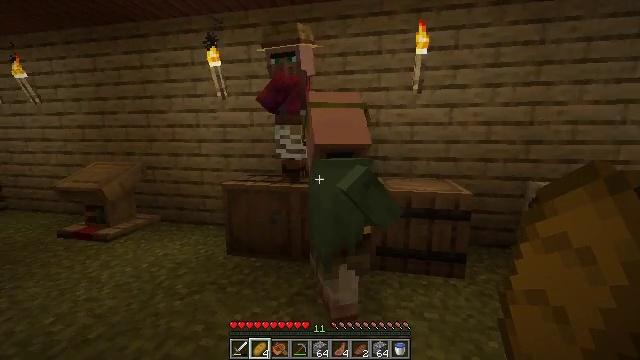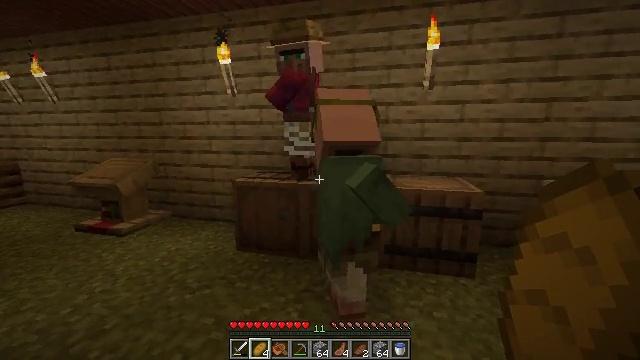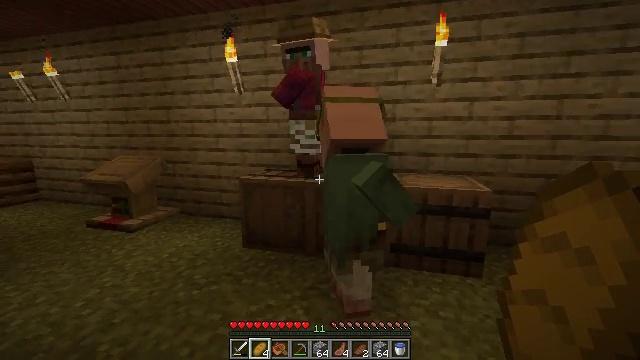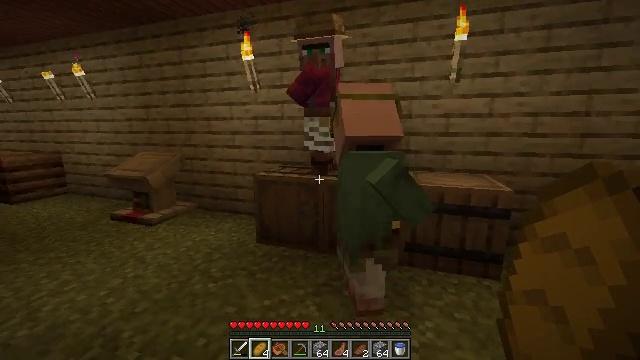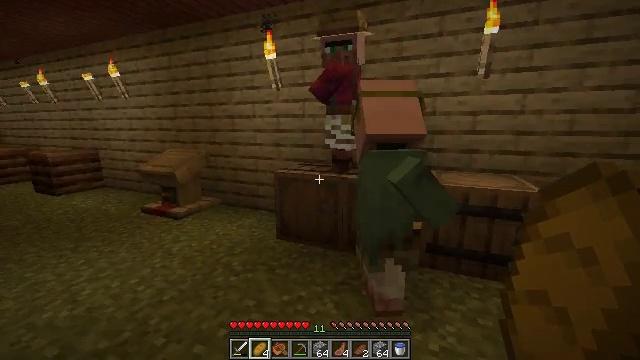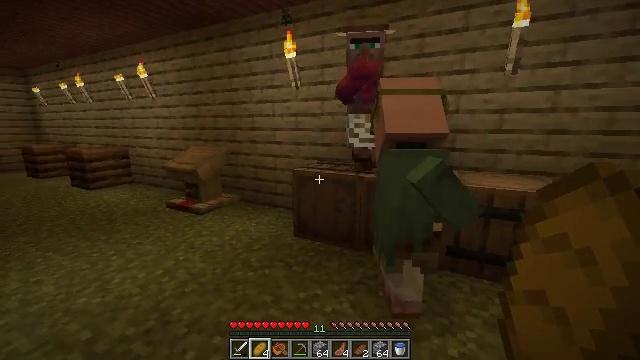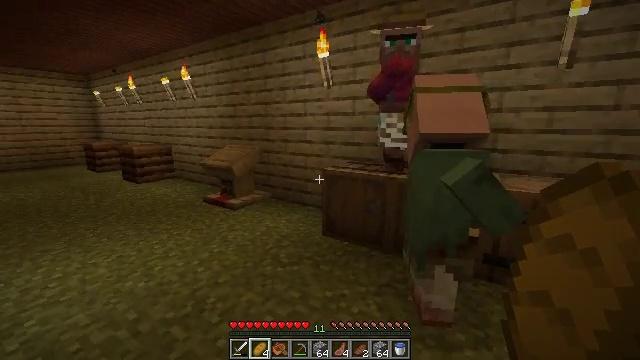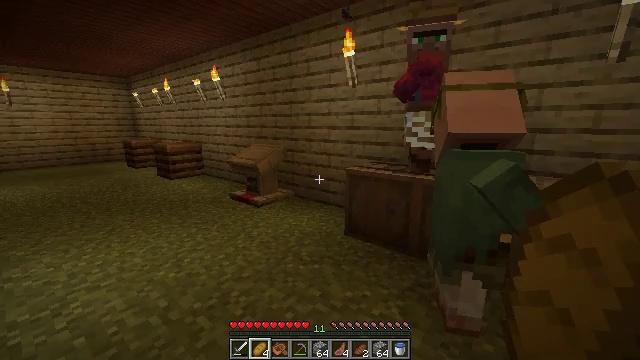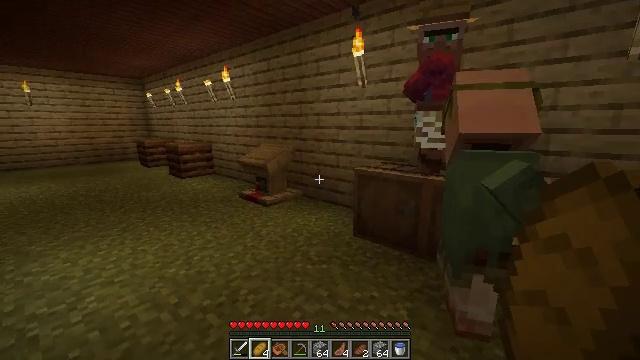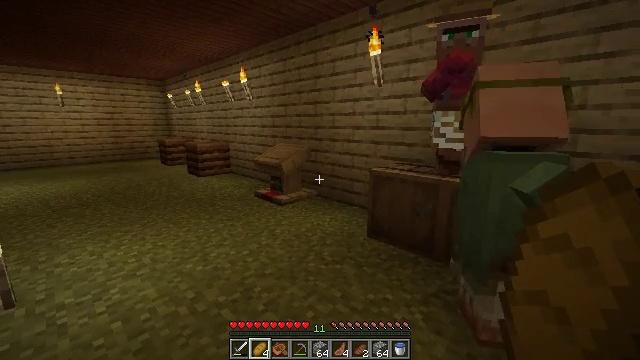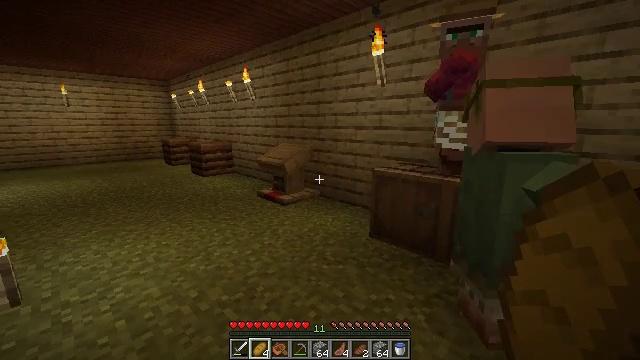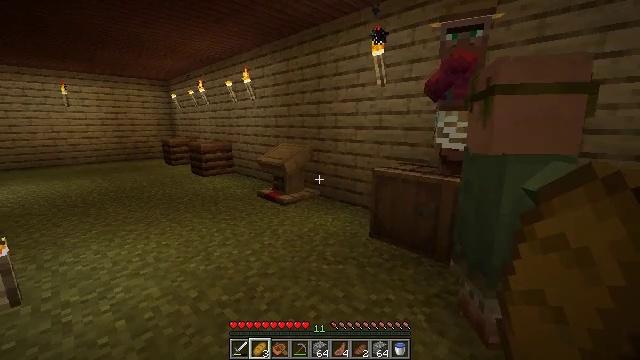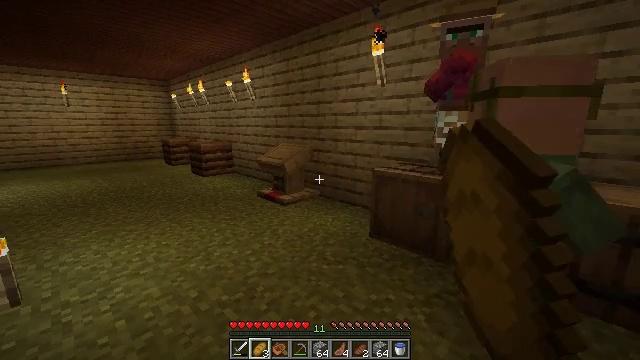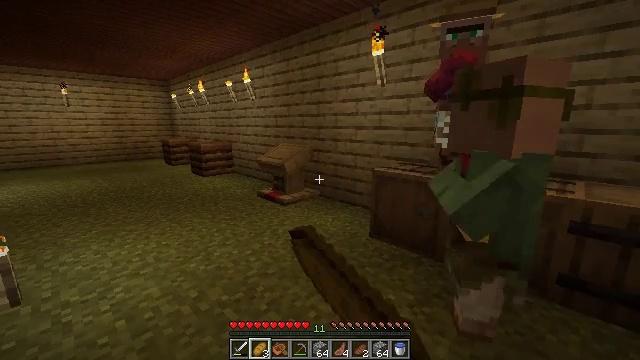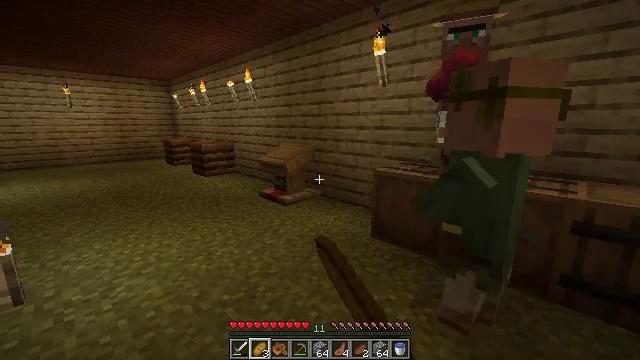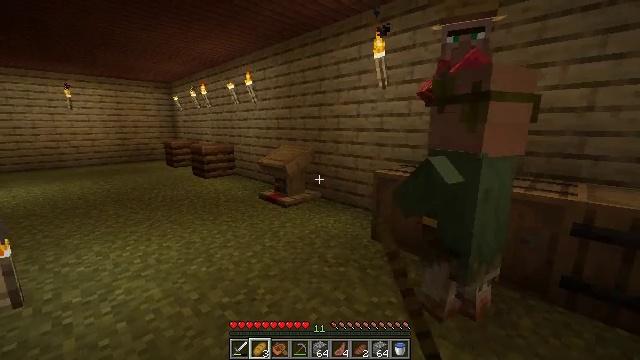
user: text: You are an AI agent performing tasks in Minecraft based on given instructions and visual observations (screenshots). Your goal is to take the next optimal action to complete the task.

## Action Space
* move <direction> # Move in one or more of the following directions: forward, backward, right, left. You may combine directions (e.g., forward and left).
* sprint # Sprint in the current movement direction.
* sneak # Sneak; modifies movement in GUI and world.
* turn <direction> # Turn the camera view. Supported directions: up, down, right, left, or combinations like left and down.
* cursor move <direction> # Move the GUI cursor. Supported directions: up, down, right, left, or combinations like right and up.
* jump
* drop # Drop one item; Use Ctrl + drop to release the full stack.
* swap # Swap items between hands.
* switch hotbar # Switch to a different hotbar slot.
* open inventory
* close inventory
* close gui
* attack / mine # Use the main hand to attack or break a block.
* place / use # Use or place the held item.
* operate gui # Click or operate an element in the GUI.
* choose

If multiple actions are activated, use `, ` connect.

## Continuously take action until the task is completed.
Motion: motion action
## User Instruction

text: Drop a bread.
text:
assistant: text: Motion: turn left
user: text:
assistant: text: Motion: turn left
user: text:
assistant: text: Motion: turn left
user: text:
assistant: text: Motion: turn left
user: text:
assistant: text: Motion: turn left
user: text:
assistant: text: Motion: turn left
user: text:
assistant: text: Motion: turn left
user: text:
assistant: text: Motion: turn left
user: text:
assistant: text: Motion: turn left
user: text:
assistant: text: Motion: no_op
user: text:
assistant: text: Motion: drop
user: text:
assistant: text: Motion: drop
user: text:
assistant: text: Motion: drop
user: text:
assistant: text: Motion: drop
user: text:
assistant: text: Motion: no_op
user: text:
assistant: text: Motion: no_op
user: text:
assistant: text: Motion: turn right
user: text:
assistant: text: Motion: turn right
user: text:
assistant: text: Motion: turn right
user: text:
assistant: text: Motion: no_op
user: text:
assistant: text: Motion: no_op
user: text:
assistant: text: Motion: no_op
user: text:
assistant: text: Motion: no_op
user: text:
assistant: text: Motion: no_op
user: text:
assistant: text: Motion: no_op
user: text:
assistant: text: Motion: no_op
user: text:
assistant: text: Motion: no_op
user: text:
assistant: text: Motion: no_op
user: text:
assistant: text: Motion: no_op
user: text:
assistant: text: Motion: turn right